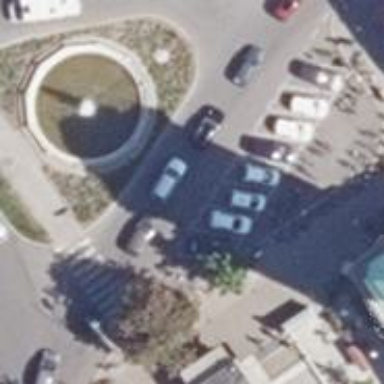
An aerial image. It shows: Parking area along the street side with diagonal orientation.